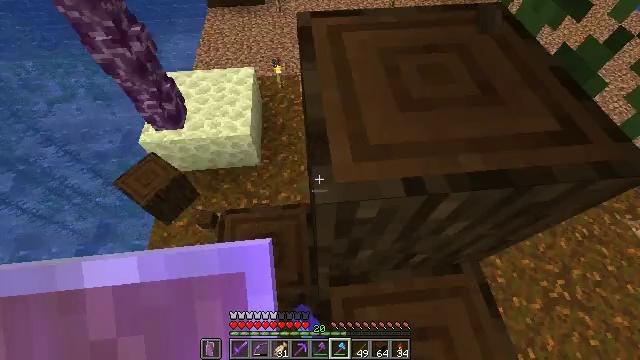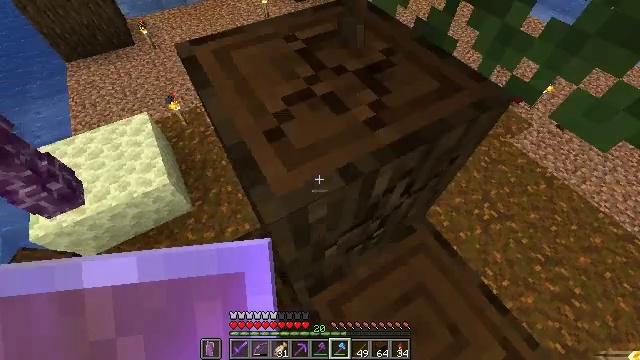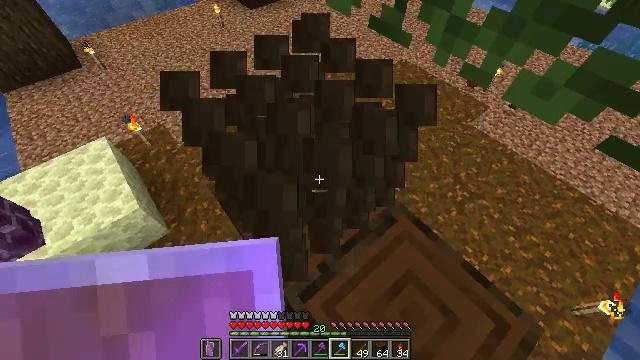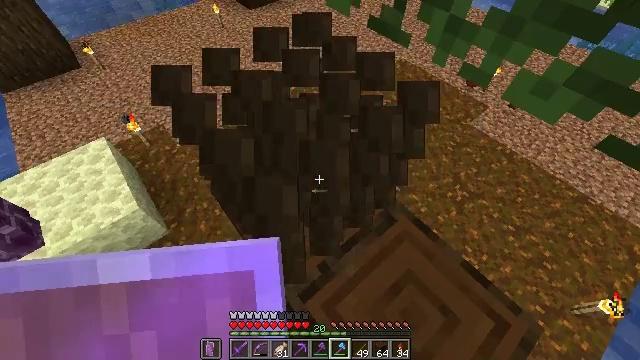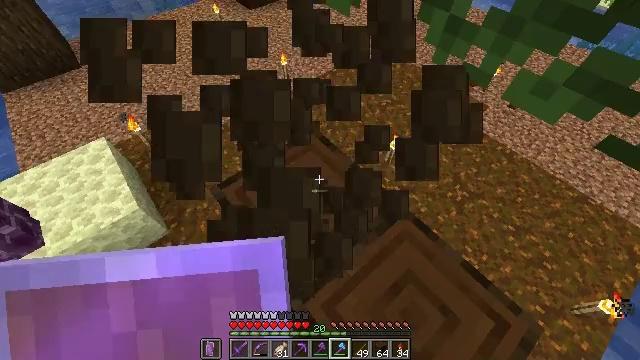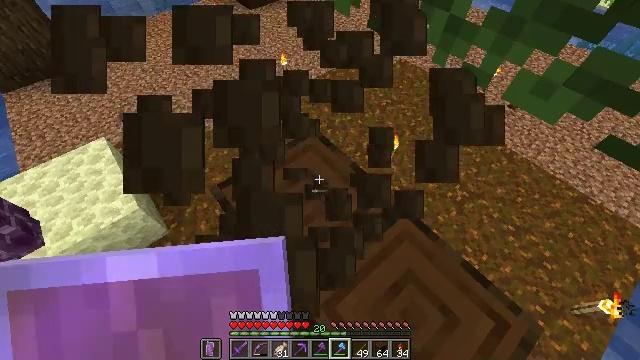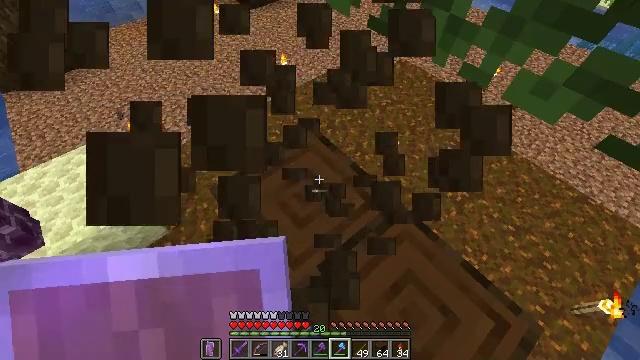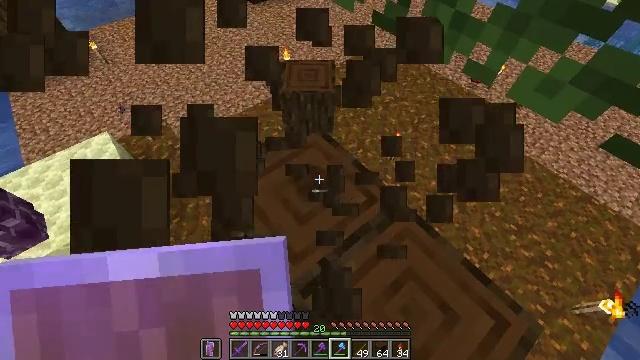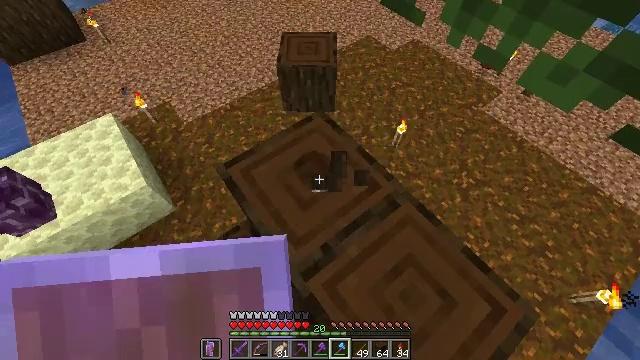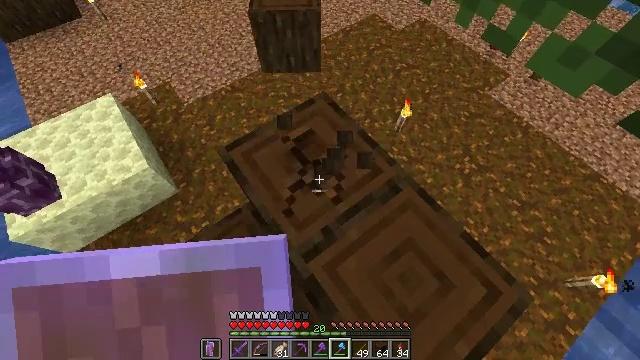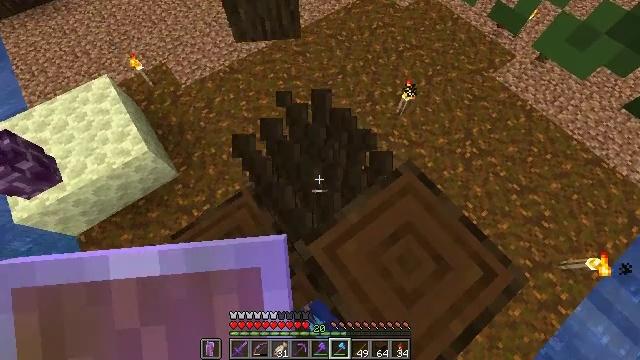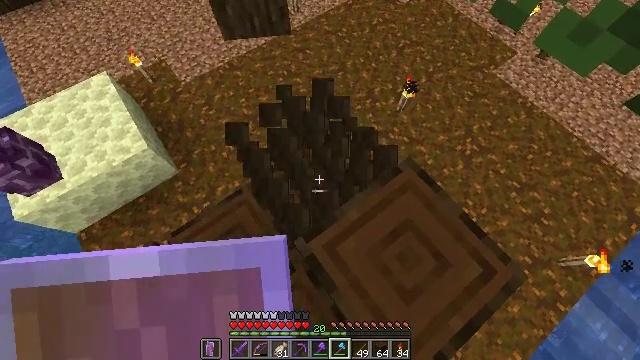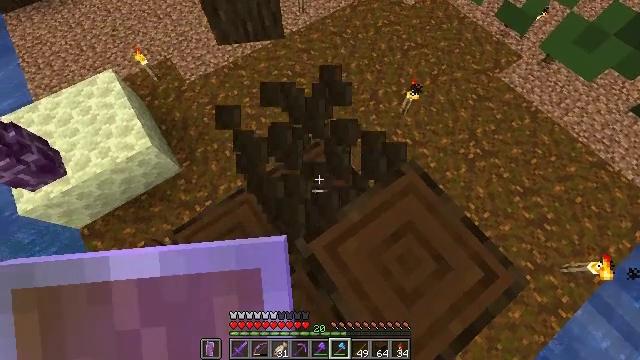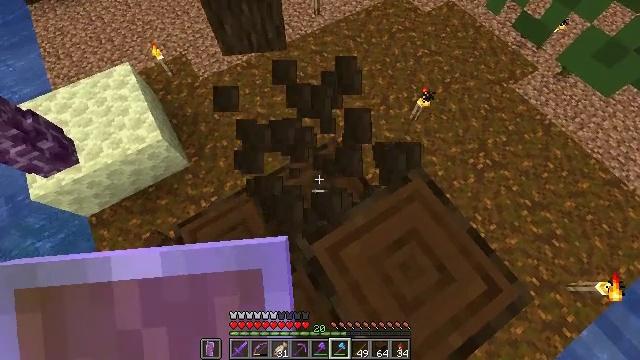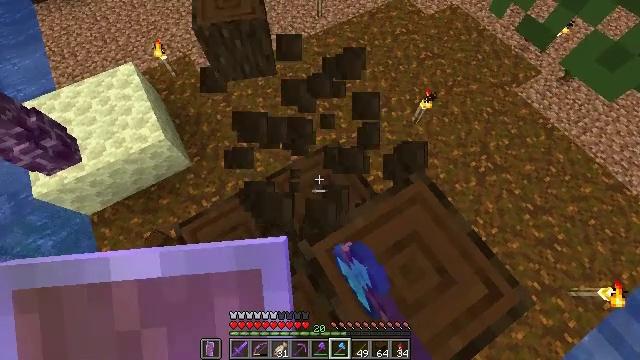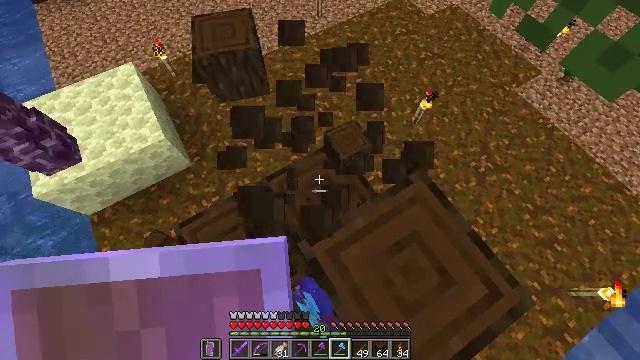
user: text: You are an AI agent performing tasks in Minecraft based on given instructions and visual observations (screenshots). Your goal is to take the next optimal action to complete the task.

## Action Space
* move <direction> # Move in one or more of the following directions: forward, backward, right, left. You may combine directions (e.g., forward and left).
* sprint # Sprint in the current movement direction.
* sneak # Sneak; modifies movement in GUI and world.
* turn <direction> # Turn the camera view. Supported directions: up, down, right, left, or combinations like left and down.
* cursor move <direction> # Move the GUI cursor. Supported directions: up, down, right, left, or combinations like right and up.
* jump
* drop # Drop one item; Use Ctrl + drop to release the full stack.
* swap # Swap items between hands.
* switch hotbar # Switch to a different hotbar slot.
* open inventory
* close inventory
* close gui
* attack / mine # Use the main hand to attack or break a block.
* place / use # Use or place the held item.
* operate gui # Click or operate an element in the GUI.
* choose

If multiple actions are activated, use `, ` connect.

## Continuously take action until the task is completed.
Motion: motion action
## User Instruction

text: Chop down the dark oak log.
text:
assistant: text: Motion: turn right and up, attack / mine
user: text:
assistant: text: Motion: turn right, attack / mine
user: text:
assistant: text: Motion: attack / mine
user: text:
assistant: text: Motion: attack / mine
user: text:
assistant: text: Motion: attack / mine
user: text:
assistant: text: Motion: attack / mine
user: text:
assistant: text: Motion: attack / mine
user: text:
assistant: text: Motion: turn left and down, attack / mine
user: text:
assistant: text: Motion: turn down, attack / mine
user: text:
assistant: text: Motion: turn down, attack / mine
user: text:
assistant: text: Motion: attack / mine
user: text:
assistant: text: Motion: turn left, attack / mine
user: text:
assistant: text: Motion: turn left, attack / mine
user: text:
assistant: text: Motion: attack / mine
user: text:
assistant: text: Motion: attack / mine
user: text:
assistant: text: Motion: attack / mine
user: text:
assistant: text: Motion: turn right, attack / mine
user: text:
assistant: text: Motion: turn right and down, attack / mine
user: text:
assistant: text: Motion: turn right and down, attack / mine
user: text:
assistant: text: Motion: attack / mine
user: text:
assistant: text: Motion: turn left, attack / mine
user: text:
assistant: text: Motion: turn left, attack / mine
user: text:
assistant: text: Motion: turn left, attack / mine
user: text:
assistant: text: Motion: turn left, attack / mine
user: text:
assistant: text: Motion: attack / mine
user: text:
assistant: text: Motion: turn left, attack / mine
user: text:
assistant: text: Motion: turn left, attack / mine
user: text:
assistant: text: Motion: turn left, attack / mine
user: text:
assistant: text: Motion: attack / mine
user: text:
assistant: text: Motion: turn right, attack / mine